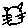
Label: cat